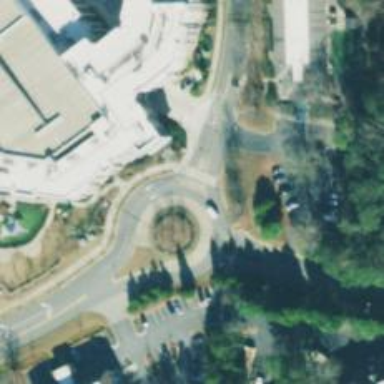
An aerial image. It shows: Roundabout on residential road.